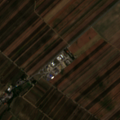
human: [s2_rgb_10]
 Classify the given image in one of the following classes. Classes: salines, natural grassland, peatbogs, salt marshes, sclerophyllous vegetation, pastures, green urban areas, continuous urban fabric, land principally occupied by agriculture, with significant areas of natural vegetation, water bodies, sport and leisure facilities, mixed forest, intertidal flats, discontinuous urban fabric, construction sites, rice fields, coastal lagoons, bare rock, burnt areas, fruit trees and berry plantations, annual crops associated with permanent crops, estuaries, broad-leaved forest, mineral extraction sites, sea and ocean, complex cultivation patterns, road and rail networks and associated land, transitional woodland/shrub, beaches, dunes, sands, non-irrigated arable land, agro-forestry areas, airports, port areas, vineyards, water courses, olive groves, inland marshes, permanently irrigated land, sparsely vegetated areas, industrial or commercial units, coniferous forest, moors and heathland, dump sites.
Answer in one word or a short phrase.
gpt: discontinuous urban fabric, non-irrigated arable land, vineyards